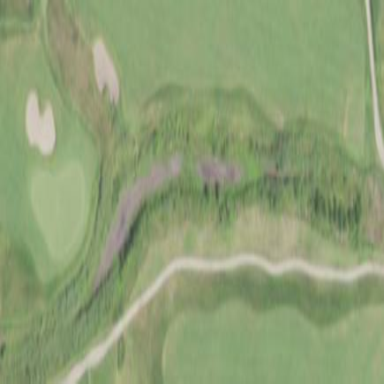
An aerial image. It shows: Golf rough area.